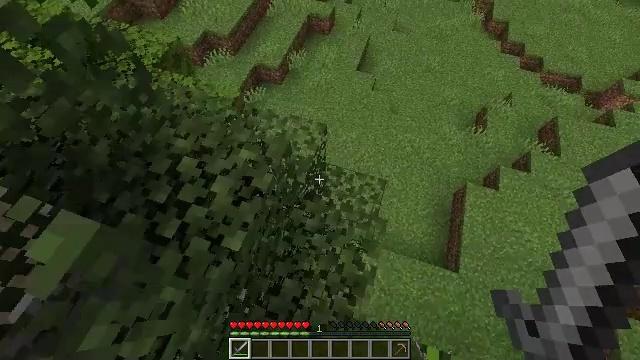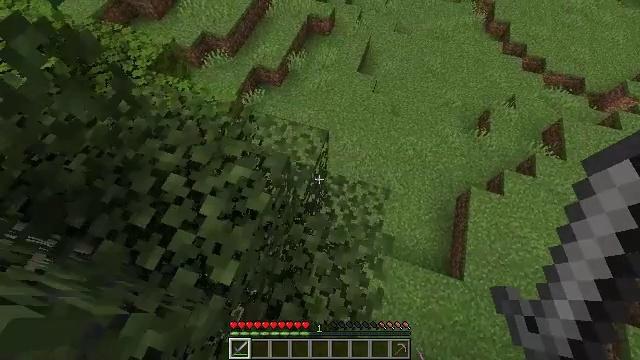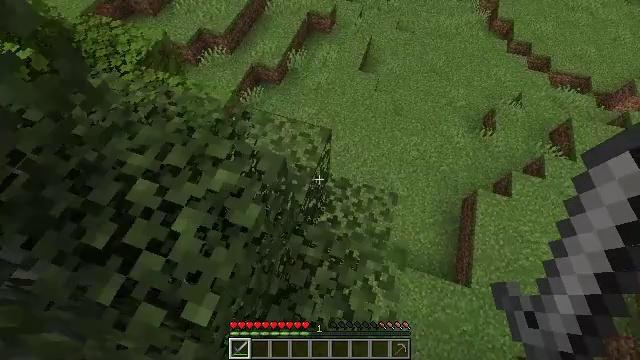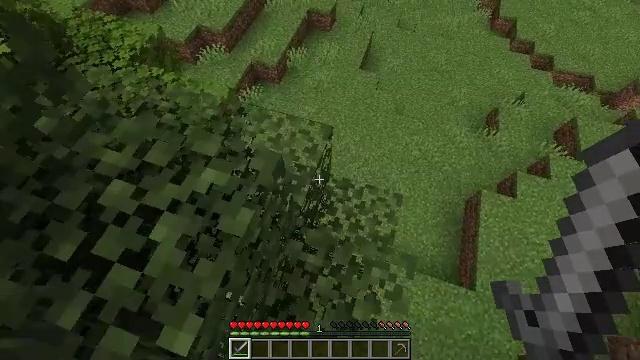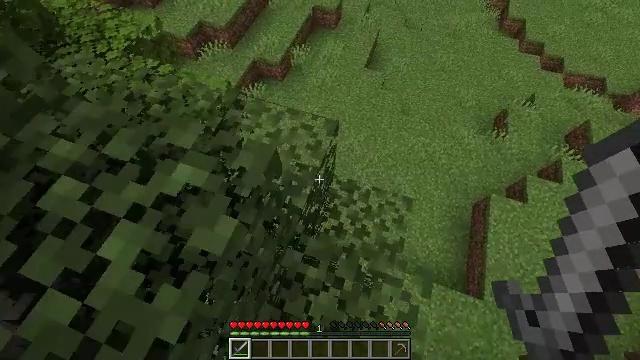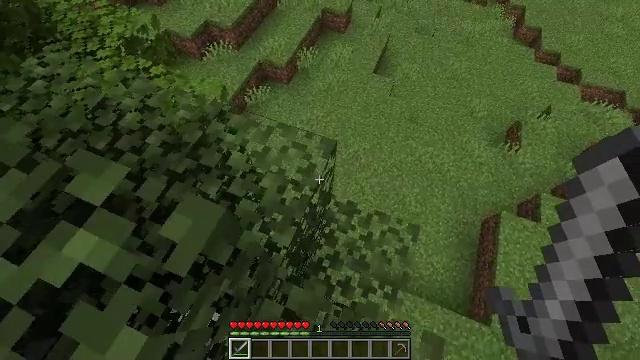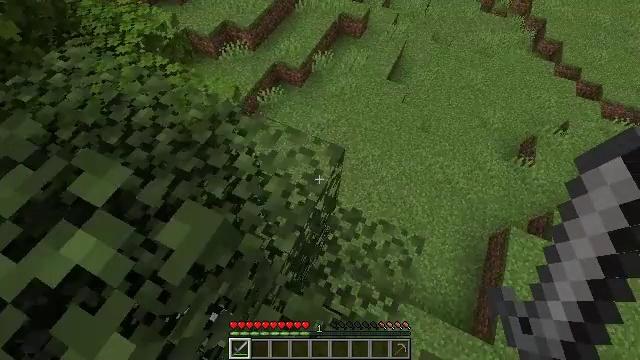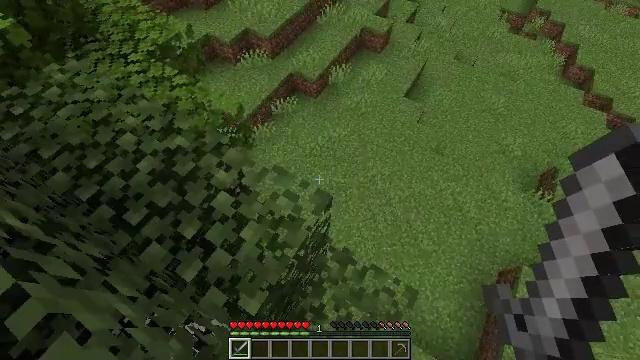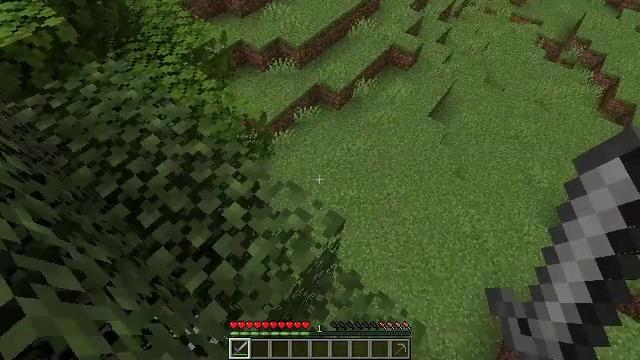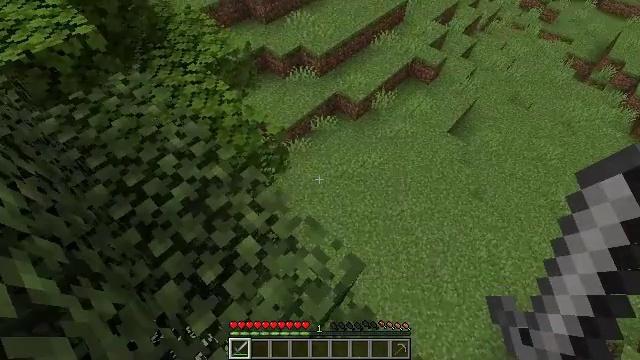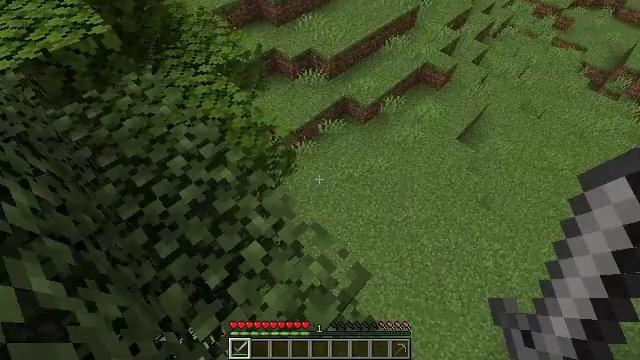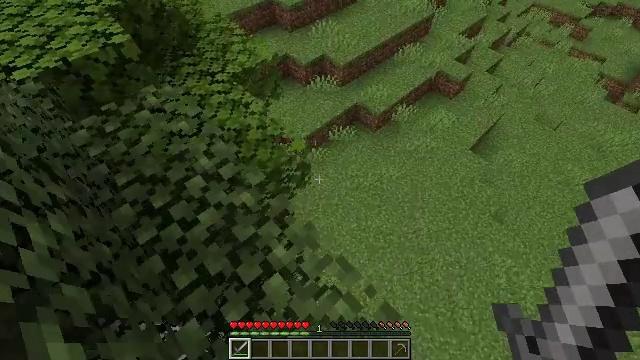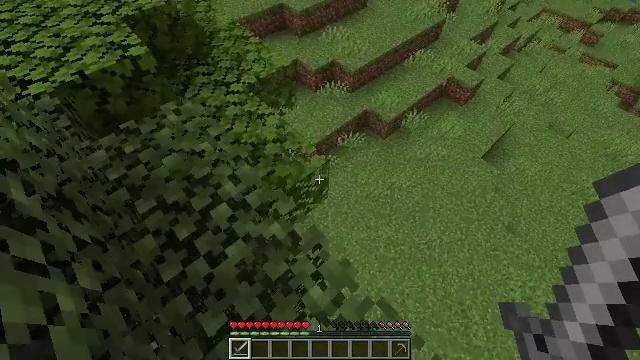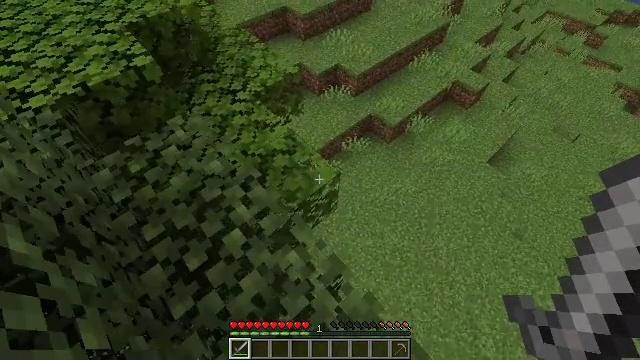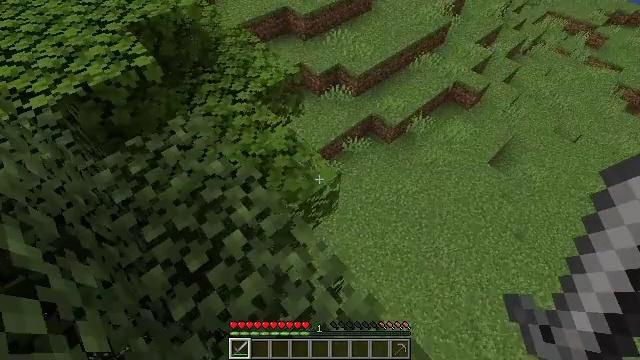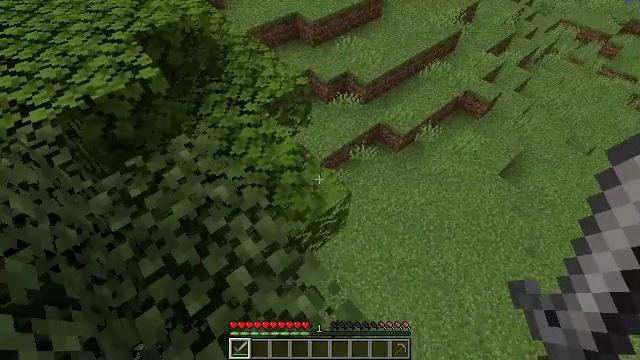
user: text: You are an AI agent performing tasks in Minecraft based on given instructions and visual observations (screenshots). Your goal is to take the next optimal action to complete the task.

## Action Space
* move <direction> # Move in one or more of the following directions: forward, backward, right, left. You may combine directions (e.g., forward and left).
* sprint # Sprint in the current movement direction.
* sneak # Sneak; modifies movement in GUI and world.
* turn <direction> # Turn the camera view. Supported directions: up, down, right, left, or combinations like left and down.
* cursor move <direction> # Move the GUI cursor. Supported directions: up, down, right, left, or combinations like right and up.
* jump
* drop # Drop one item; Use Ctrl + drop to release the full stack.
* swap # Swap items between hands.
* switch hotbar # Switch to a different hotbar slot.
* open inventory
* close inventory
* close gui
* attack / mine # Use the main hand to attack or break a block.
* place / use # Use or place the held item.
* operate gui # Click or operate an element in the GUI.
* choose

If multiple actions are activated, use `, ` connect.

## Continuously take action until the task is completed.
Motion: motion action
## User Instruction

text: Cook cod with the furnace.
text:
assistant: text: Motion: move forward
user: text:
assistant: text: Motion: move forward
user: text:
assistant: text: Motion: move forward
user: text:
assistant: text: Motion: move forward, turn left
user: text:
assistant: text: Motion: move forward, turn left
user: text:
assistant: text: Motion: move forward, turn left
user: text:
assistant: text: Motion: move forward, turn left and up
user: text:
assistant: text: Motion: move forward and move left, turn left and up
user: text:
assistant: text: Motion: move forward and move left, turn left and up
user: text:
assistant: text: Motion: move forward and move left, turn left
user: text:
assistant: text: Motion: move forward and move left, turn left
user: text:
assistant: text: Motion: move forward and move left, turn left
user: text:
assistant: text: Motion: move forward
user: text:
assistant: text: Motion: move forward
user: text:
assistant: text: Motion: move forward, turn left
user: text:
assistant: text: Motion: move forward, turn left and up
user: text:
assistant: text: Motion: move forward, turn left and up
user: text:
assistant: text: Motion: move forward and move left, turn left and up
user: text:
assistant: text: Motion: move forward and move left
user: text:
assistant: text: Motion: move forward and move left
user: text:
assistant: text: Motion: move forward
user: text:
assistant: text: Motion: move forward
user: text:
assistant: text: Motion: move forward
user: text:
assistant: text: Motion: move forward
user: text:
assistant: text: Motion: move forward
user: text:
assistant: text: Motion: move forward
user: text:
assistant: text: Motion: move forward
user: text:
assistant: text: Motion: move forward, turn right and up
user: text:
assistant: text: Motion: move forward, turn right and up
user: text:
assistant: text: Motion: move forward, turn right